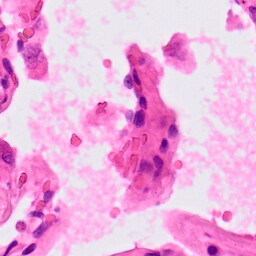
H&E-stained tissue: Lung